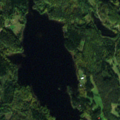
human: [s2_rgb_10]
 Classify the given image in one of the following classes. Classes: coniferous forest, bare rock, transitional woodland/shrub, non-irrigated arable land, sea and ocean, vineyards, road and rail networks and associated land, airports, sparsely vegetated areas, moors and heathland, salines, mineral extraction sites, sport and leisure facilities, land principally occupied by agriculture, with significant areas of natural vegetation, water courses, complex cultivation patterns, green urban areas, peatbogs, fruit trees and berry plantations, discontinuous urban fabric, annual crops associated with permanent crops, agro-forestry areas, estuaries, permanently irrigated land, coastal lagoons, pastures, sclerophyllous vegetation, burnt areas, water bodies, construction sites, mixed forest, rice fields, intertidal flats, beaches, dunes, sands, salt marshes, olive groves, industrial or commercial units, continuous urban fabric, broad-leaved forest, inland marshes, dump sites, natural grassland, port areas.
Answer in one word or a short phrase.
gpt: broad-leaved forest, mixed forest, water bodies